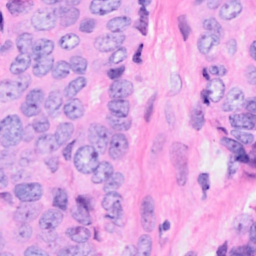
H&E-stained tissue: Breast